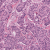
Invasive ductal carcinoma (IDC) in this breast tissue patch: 1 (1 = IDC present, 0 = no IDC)